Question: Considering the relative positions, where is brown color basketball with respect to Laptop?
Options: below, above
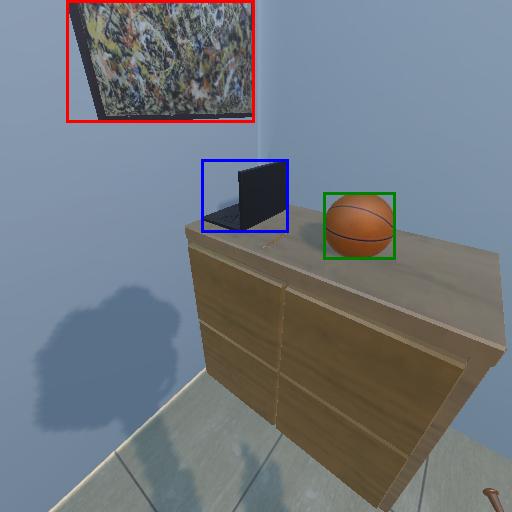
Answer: below